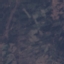
Land use / land cover: HerbaceousVegetation